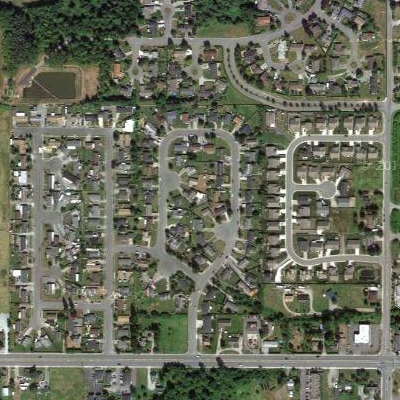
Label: Resident